高一 · 立体几何学
一个几何体的三视图如图所示, 则该几何体的表面积为( )

侧视图

俯视图
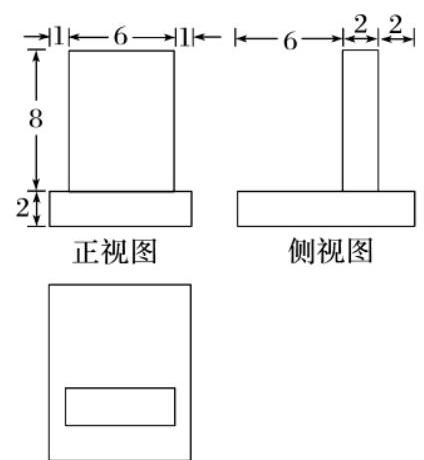
A. 372
B. 360
C. 292
D. 280
答案: B
解析: 由三视图可知该几何体是由下面一个长方体, 上面一个长方体组合而成的几何体.

$\because$ 下面长方体的表面积为 $8 \times 10 \times 2+2 \times 8 \times 2+10 \times 2 \times 2=232$, 上面长方体的表面积为 $8 \times 6 \times 2+2 \times 8 \times 2$

$+2 \times 6 \times 2=152$,

又 $\because$ 长方体表面积重叠一部分,

$\therefore$ 几何体的表面积为 $232+152-2 \times 6 \times 2=360$.